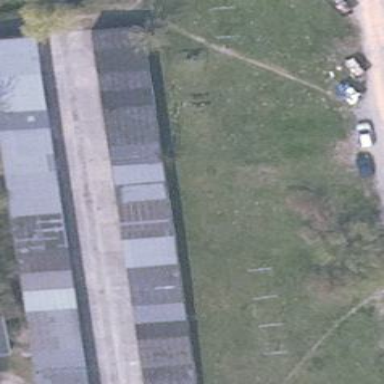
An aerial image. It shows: Group of garages.